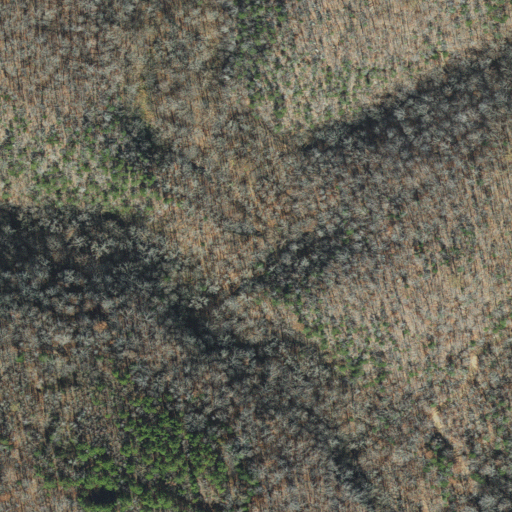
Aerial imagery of valley in Arkansas named Wildcat Hollow containing deciduous forest and evergreen forest